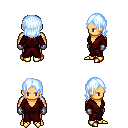
a pixel art fantasy rpg character, male body template, human, tanned skin, red robe, magenta pants, white cyan long bangs hairstyle, metal gloves, gold boots, four views (front, back, left, right), 2x2 character sprite sheet, small pixel art, hard edges, no anti-aliasing